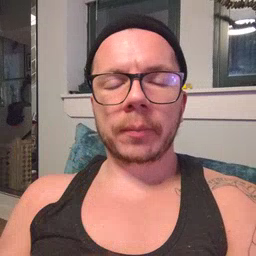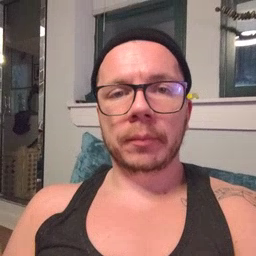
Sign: better